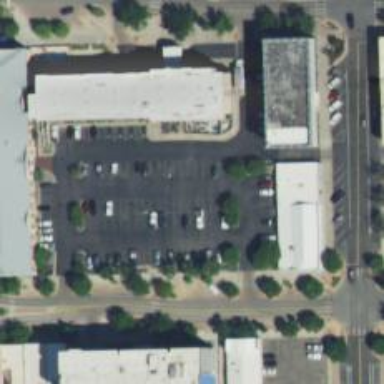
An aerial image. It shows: Parking space.